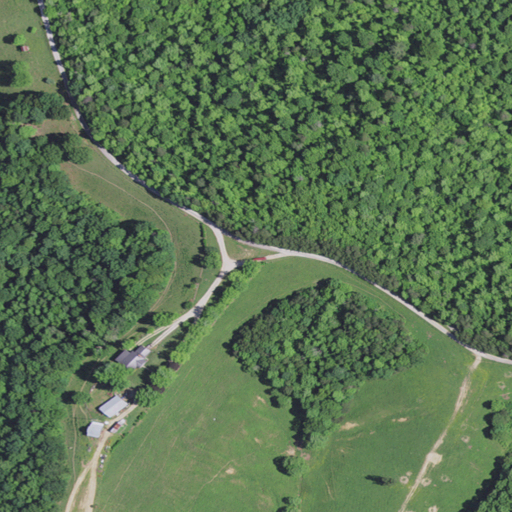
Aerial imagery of ridge(s) in Kentucky named Mabry Ridge containing mixed forest, pasture, deciduous forest, low intensity development, and open development